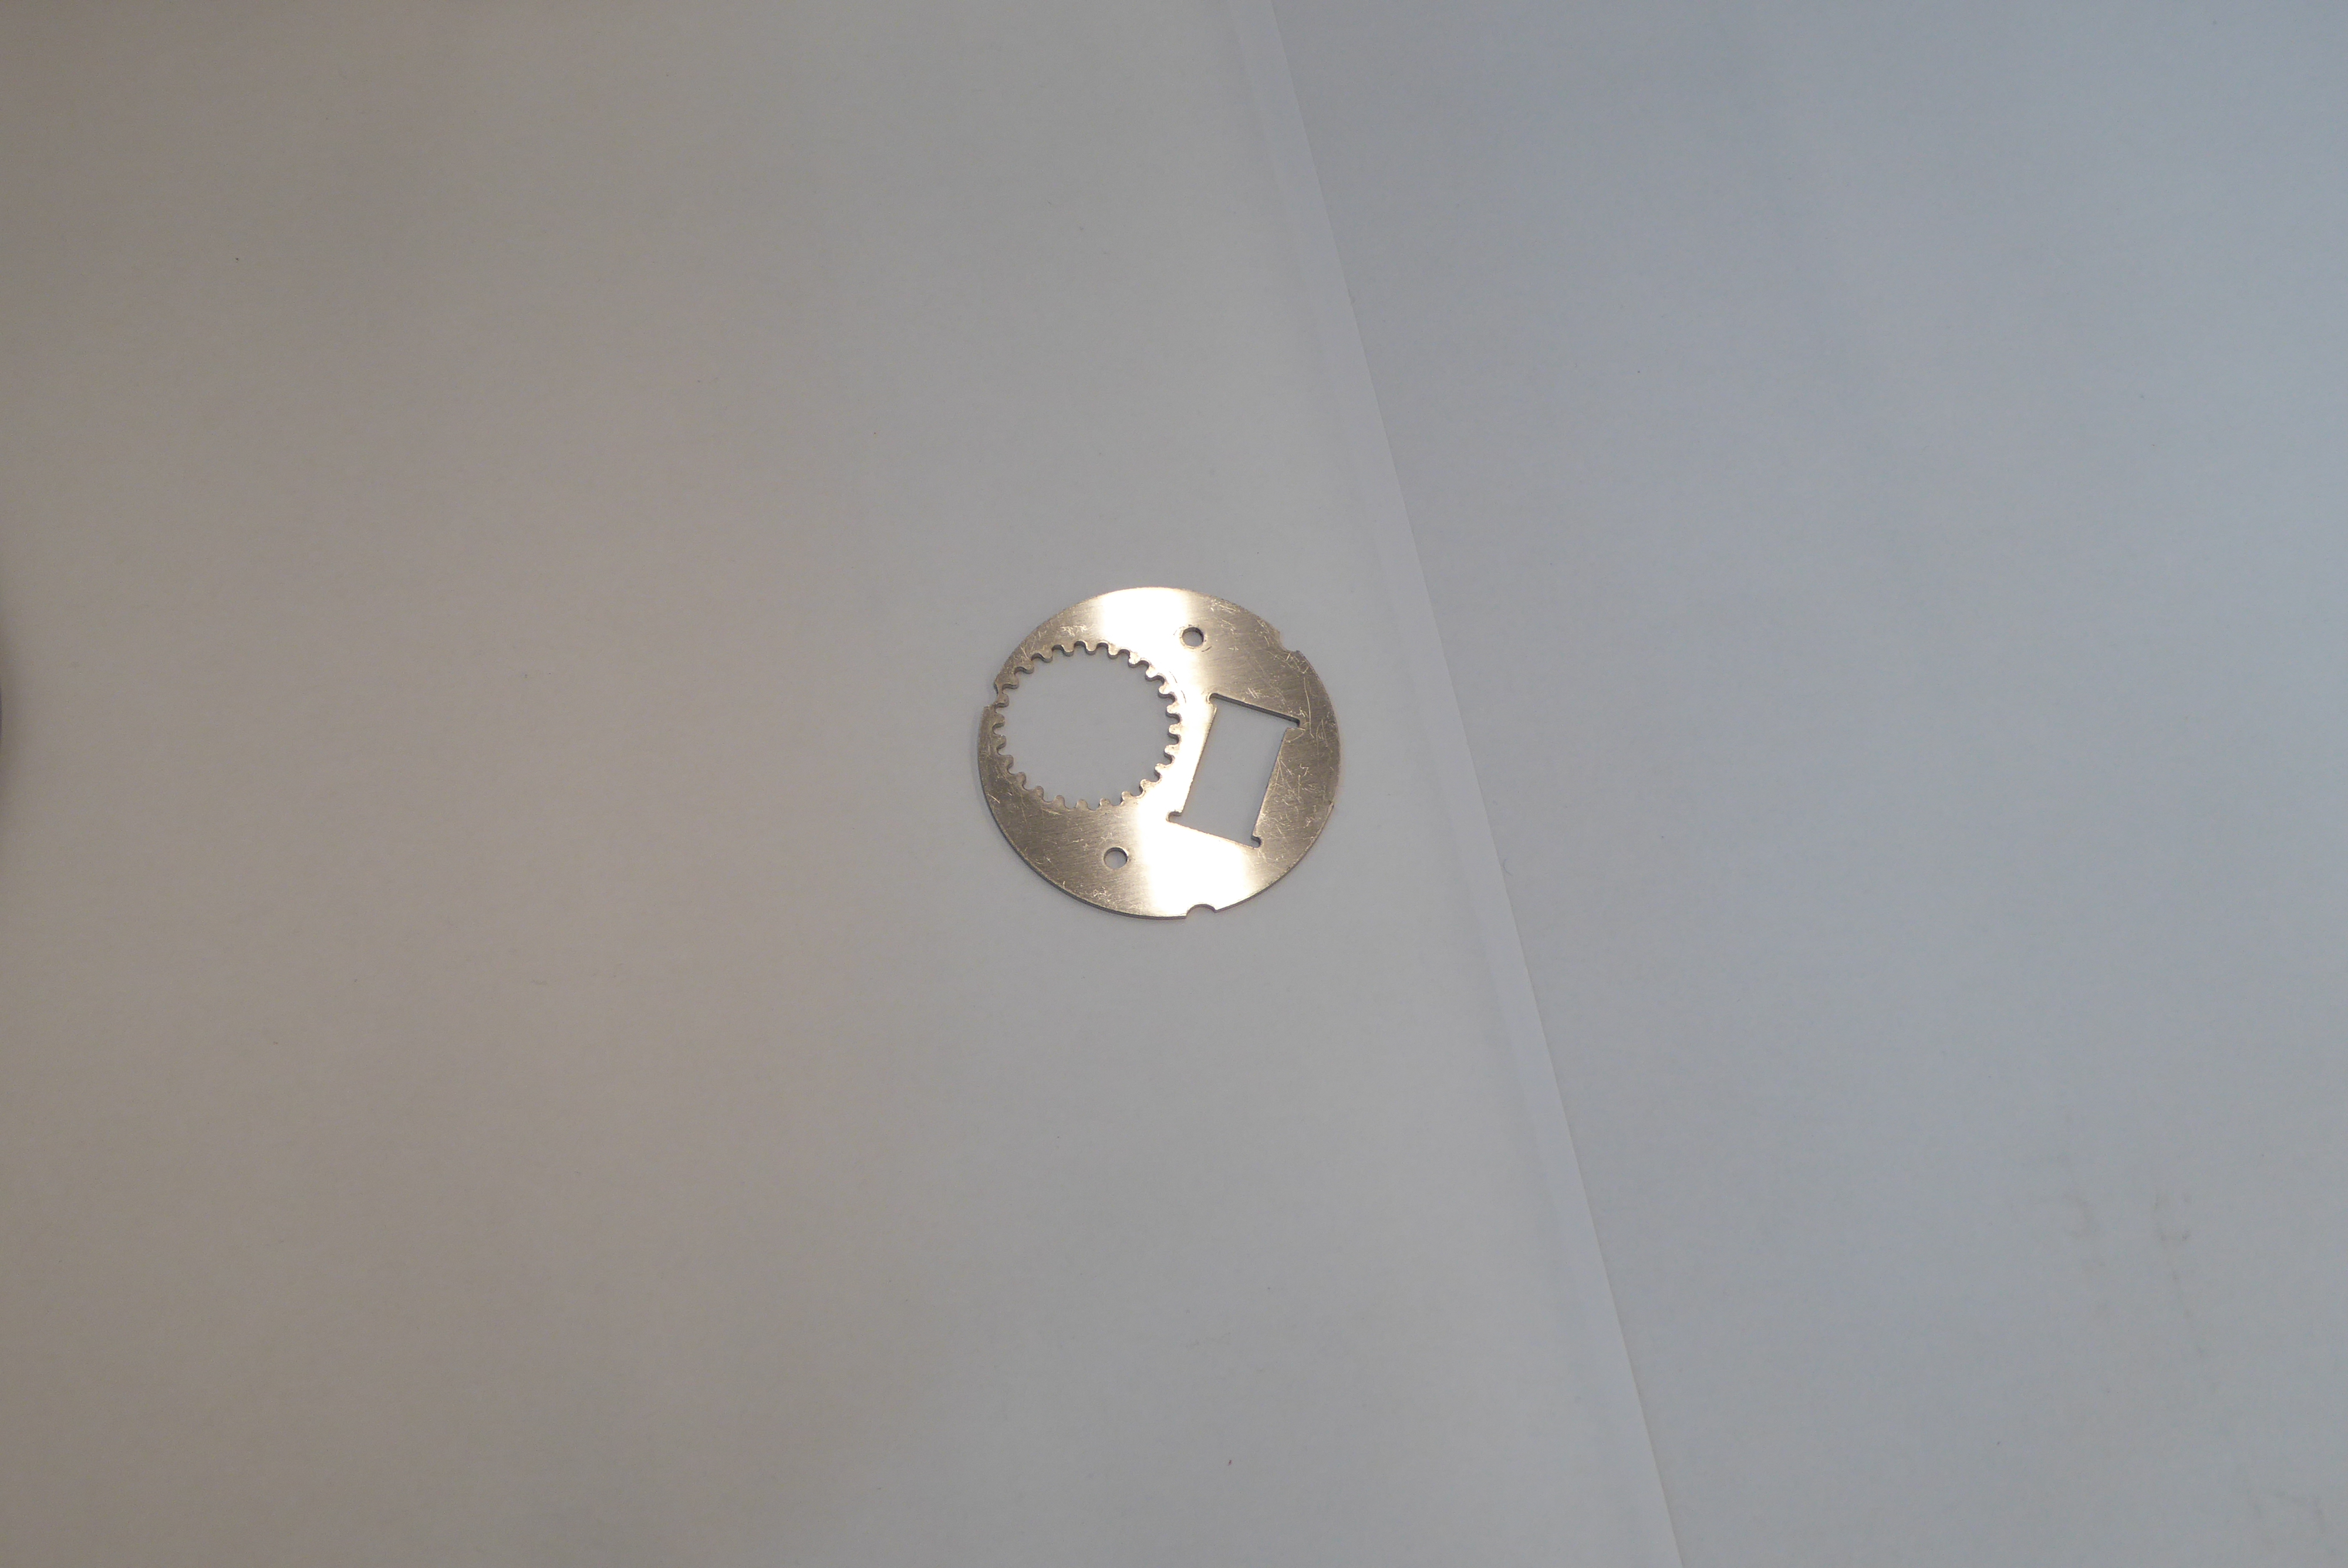
Label: Bottle Opener - Inlay